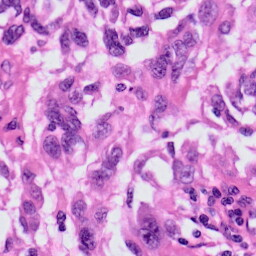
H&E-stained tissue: Skin